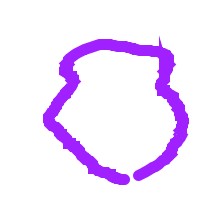
Shape: circle